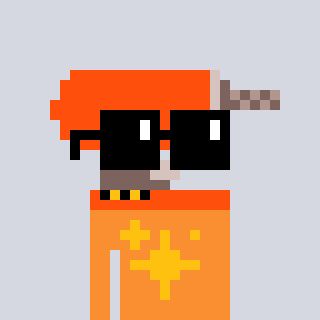
a pixel art character with square black sunglasses, a drill-shaped head and a orange-colored body on a cool background